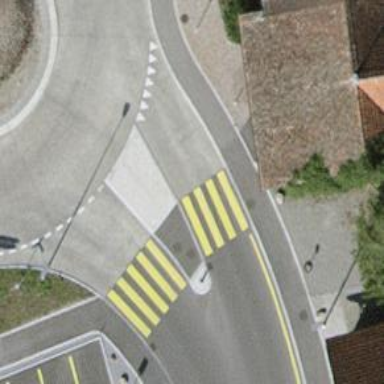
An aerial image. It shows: Marked zebra crossing with island in the middle.